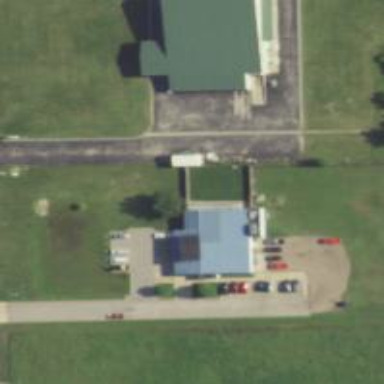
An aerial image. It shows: Veterinary facility.